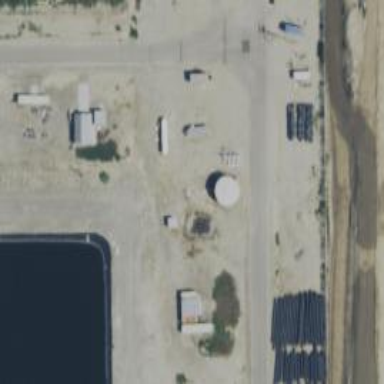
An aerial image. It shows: Storage tank with man-made structure.